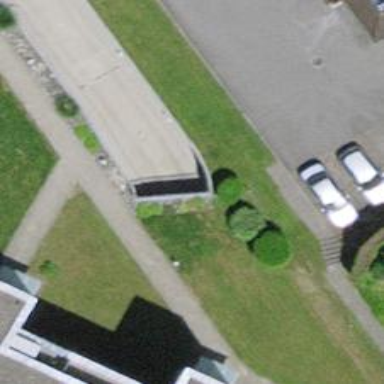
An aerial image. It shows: Parking entrance.